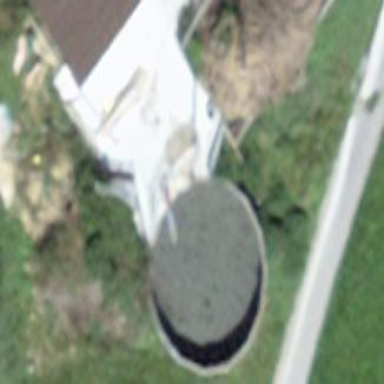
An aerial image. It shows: Silo.